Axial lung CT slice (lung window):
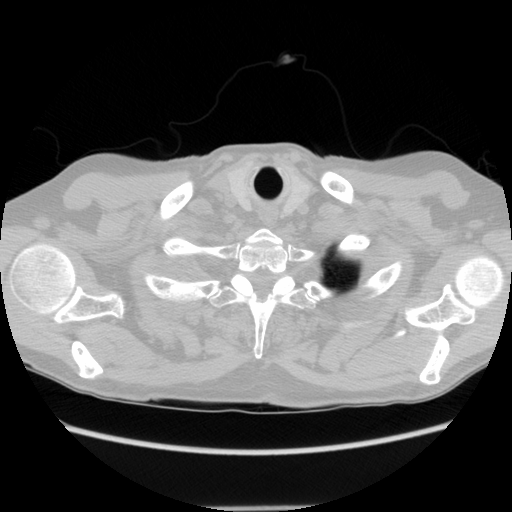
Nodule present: no